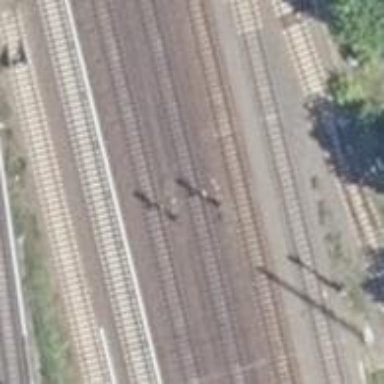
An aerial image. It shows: Railway signal.